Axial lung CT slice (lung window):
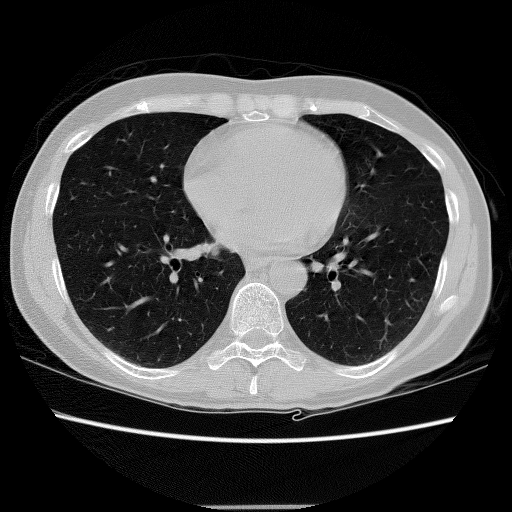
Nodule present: no